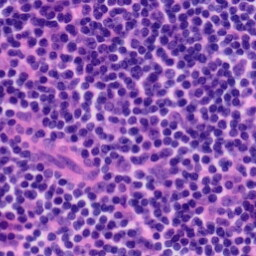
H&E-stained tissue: Tonsil